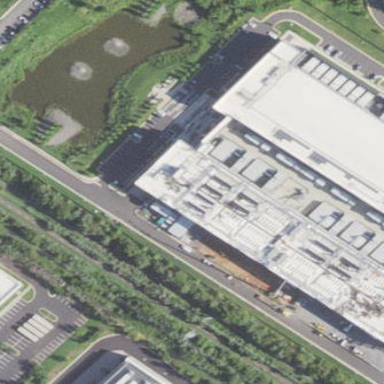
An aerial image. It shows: Data center building.